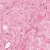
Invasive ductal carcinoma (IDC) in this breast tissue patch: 0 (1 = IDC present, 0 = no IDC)